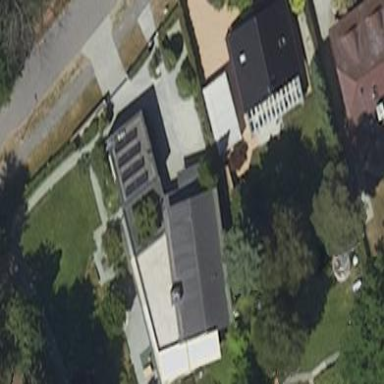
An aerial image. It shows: Detached building.